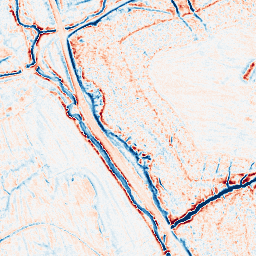
Category: edge_preserving
Decomposition family: anisotropic_diffusion
Decomposition parameters: iterations: 20
kappa: 100
gamma: 0.1
Upsampling method: bicubic
Upsampling parameters: scale: 2
Upsampling scale: 2